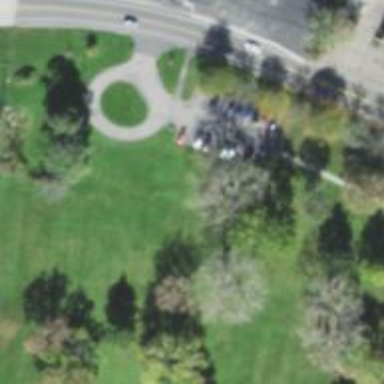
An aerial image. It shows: Disc golf hole.